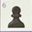
Piece: bP